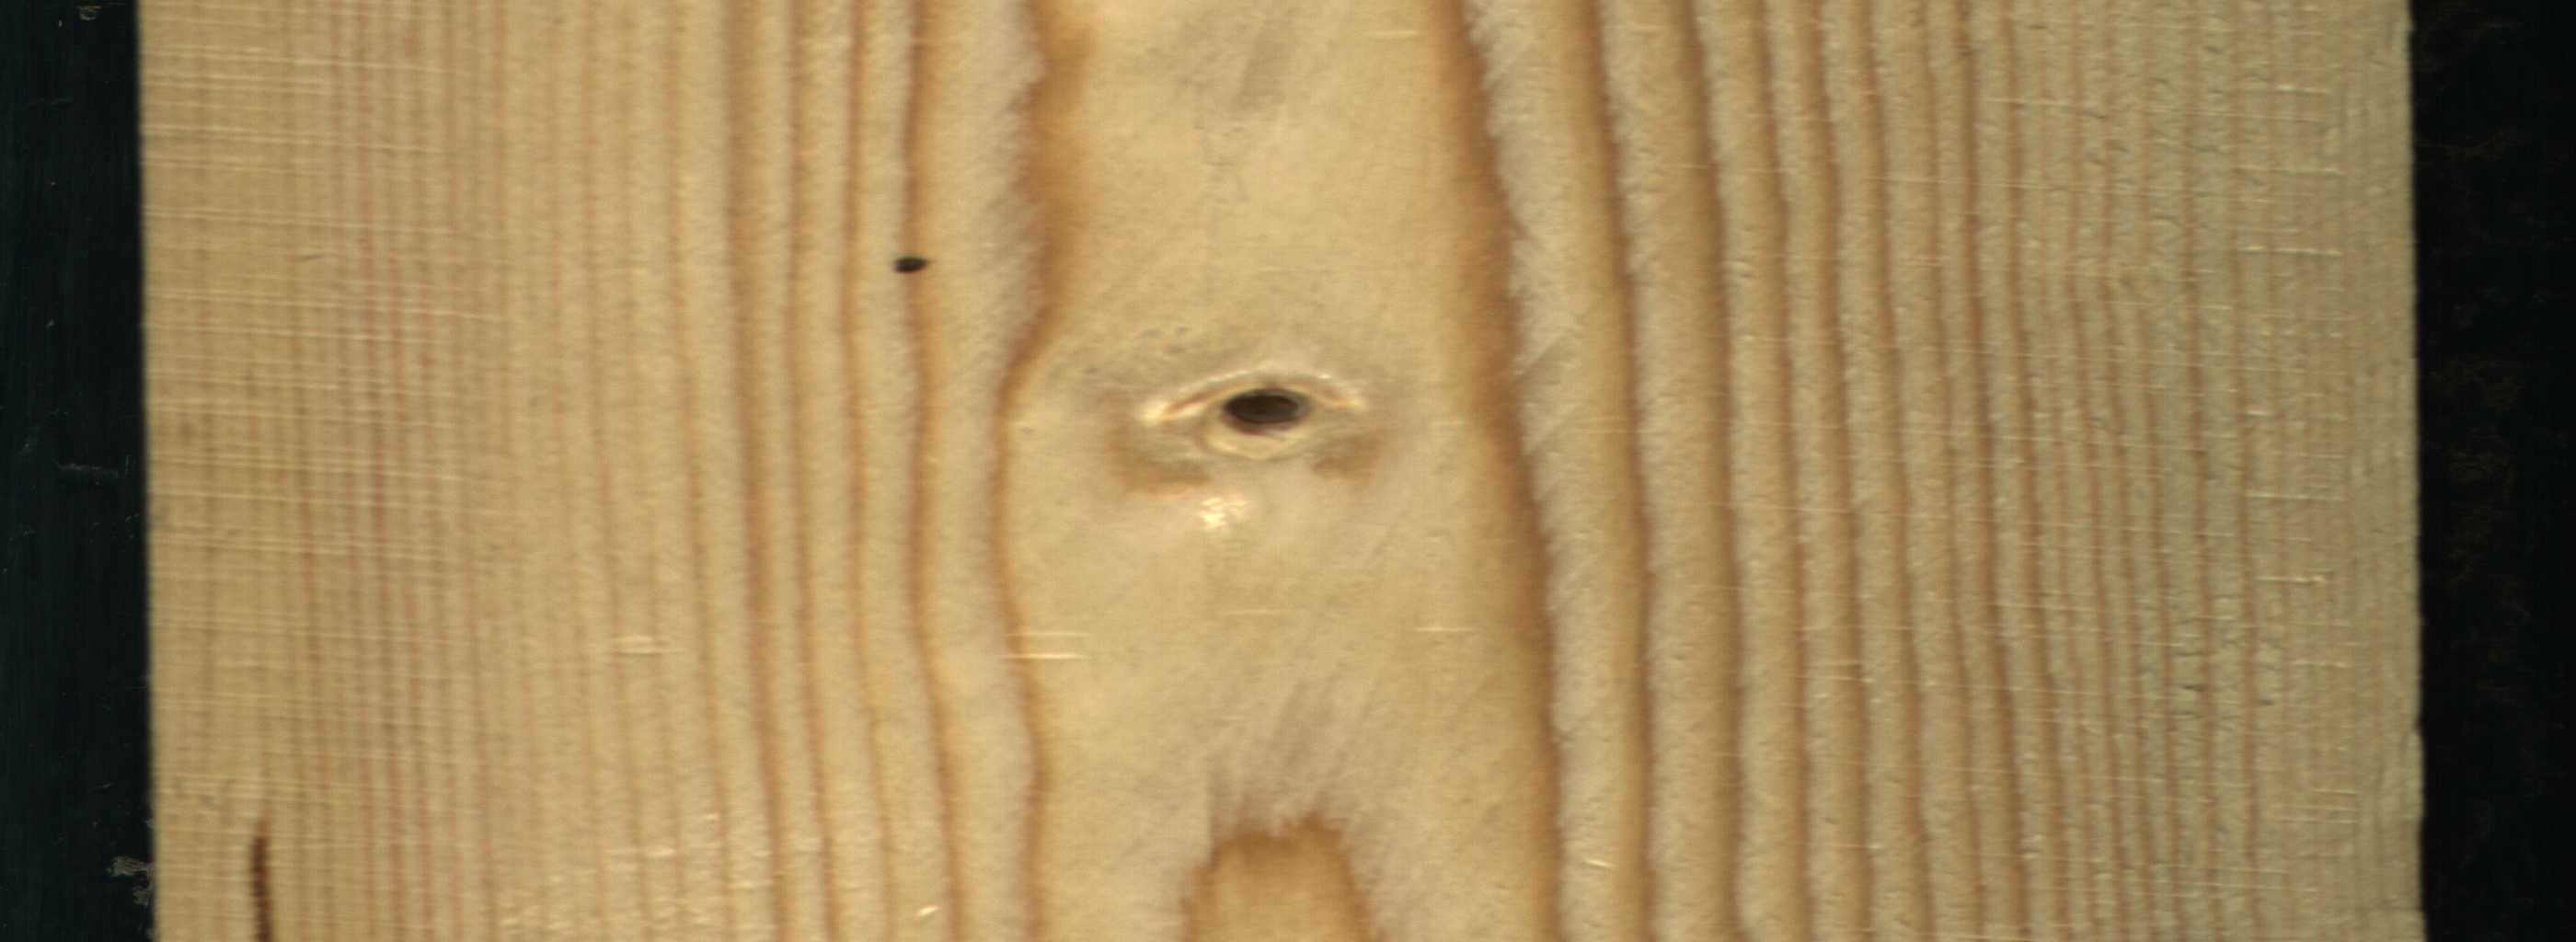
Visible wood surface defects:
resin
Dead_Knot